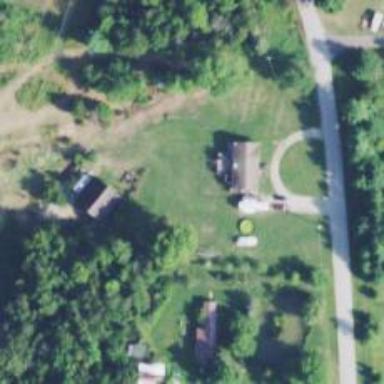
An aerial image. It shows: Driveway.